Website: walmart
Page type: address-validator
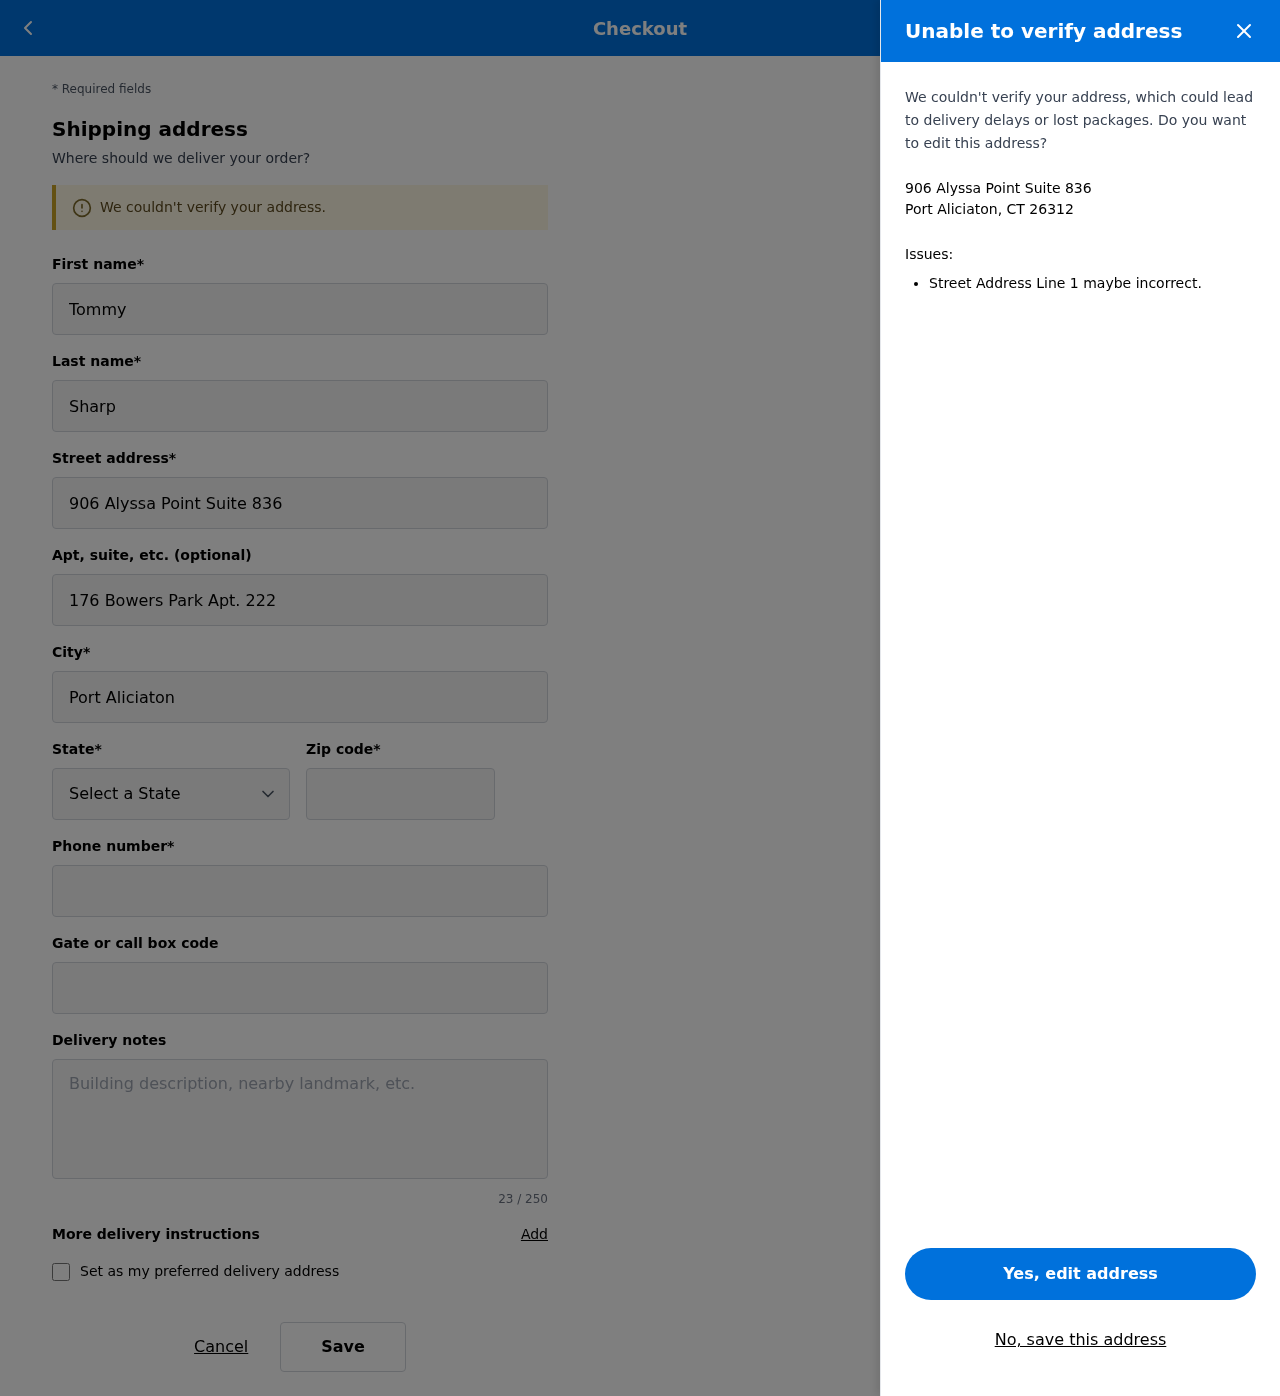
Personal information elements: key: PII_CITY_STATE_ZIP
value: Port Aliciaton, CT 26312
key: PII_DELIVERY_INSTRUCTIONS
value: Place in package locker
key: PII_STATE_ABBR
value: CT
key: PII_STREET
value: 906 Alyssa Point Suite 836
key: PII_FIRSTNAME
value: Tommy
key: PII_LASTNAME
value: Sharp
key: PII_STREET2
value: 176 Bowers Park Apt. 222
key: PII_CITY
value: Port Aliciaton
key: PII_POSTCODE
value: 26312
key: PII_PHONE
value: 7948279225
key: PII_SECURITY_CODE
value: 2474